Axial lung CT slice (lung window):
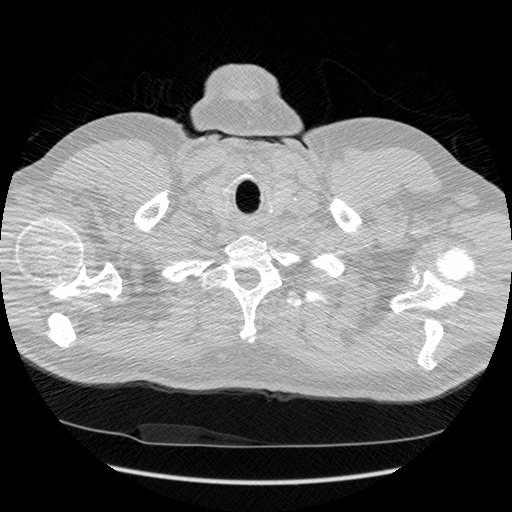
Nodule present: no